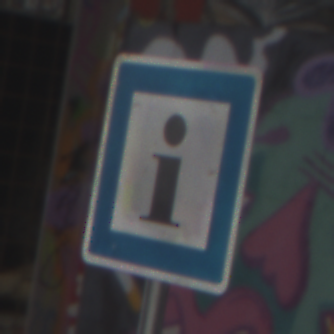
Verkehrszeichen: Informationsstelle
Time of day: Midday
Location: Roofed (Special)
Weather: Overcast
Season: NotSpecified
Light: Natural